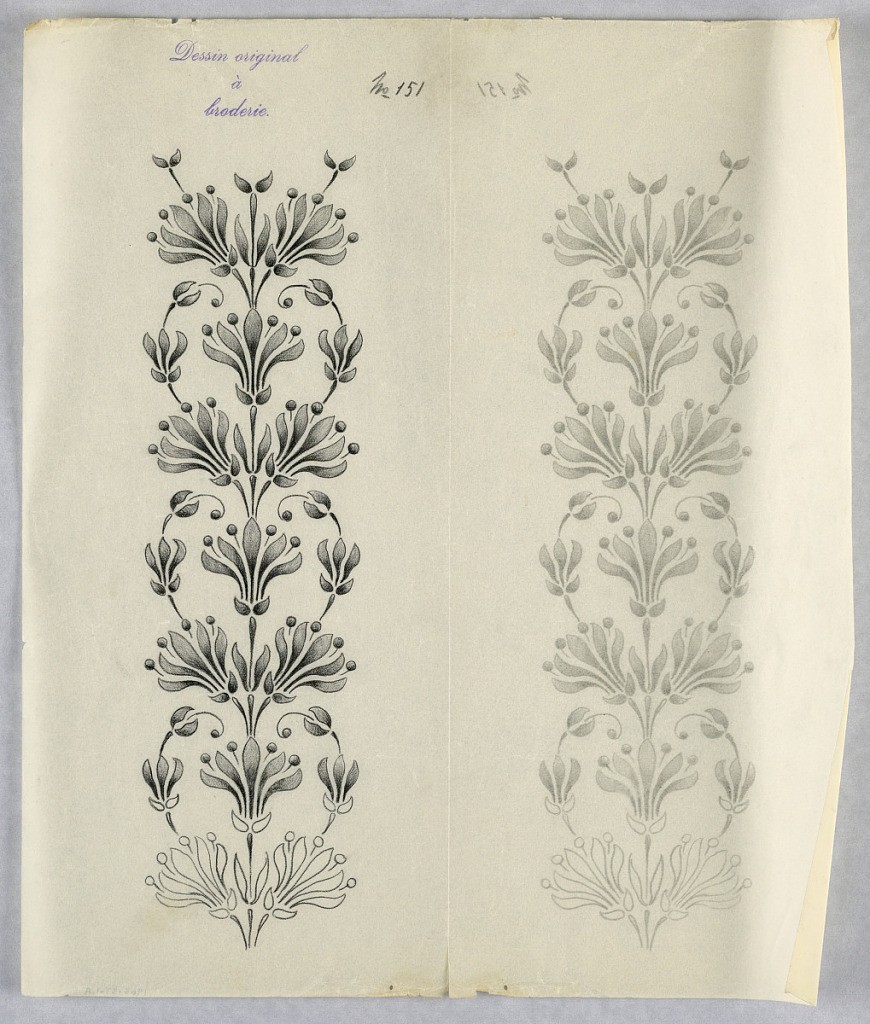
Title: Designs for embroidery
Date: ca. 1890
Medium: Black crayon on tracing paper
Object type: Drawing
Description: Designs of abstract floral patterns for panels and borders. Each drawing stamped at top: "Dessin original a broderie." Designs numbered 121 (A)